九年级 · 度量几何学
如图所示, 王华晚上由路灯 $A$ 下的 $B$ 处走到 $C$ 处时, 测得影子 $C D$ 的长为 1 米, 继续往前走 3 米到达 $E$ 处时, 测得影子 $E F$ 的长为 2 米, 已知王华的身高是 1.5 米, 那么路灯 $A$ 的高度 $A B$ 等于 $(\quad)$

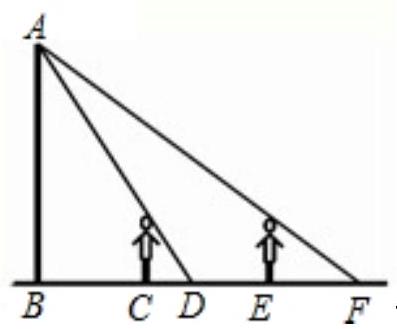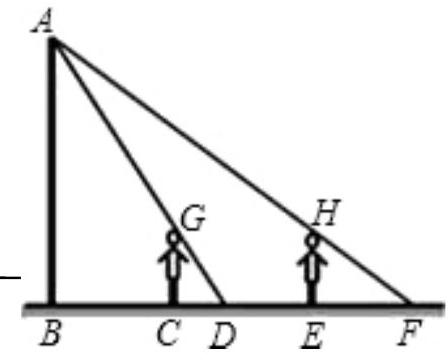
A. 4.5 米
B. 6 米
C. 7.5 米
D. 8 米
答案: B
解析: $:$ 王华的身高 $=\frac{\text { 路奵的高度 }}{\text { 华的影仃的影长 }}$,

当王华在 $C G$ 处时, $R t \triangle D C G \sim R t \triangle D B A$, 即 $\frac{C D}{B D}=\frac{C G}{A B}$,

当王华在 $E H$ 处时, $R t \triangle F E H \sim R t \triangle F B A$, 即 $\frac{E F}{B F}=\frac{E H}{A B}=\frac{C G}{A B}$,

$\therefore \frac{C D}{B D}=\frac{E F}{B F}$,

$\because C G=E H=1.5$ 米, $C D=1$ 米, $C E=3$ 米, $E F=2$ 米,

设 $A B=x, B C=y ，$

$\therefore \frac{1}{y+1}=\frac{2}{y+5}$,

解得 $y=3$,

则 $\frac{1.5}{x}=\frac{1}{4}$,

解得, $x=6$ 米.

即路灯 $A$ 的高度 $A B=6$ 米.

故选 $B$.